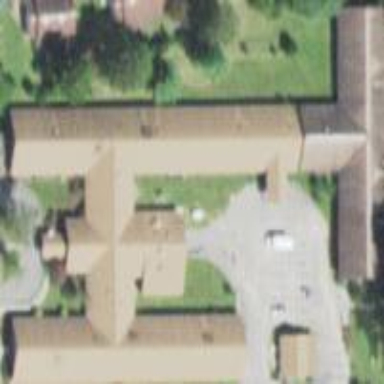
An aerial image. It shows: Nursing home.